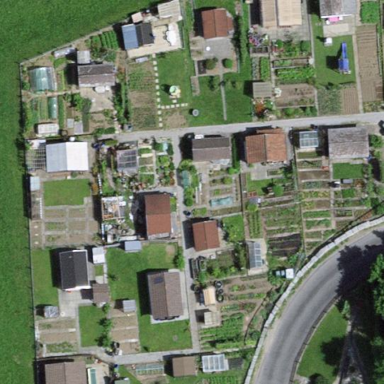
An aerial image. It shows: Area designated for allotments.